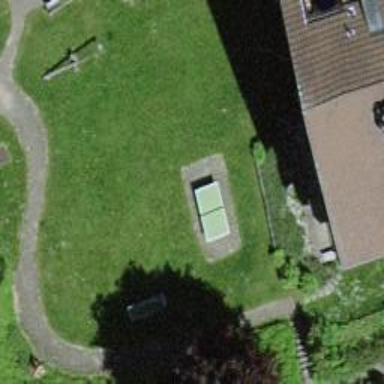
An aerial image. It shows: Playground area for leisure activities on the land.